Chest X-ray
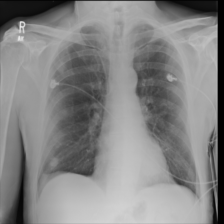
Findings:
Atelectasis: negative
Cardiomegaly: negative
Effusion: negative
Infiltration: negative
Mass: negative
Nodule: negative
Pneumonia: negative
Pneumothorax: negative
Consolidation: negative
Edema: negative
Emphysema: negative
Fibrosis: negative
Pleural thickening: negative
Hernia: negative